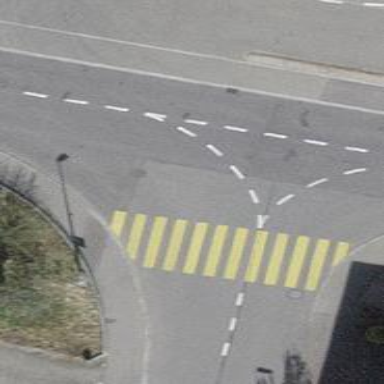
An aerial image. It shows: Zebra crossing on footway.